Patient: sex F, age 62
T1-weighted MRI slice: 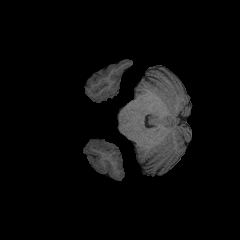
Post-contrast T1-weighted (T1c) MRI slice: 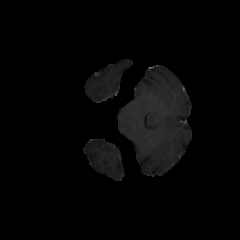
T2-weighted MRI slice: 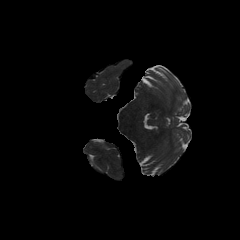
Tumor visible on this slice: no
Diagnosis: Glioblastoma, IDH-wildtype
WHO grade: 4